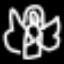
Label: angel